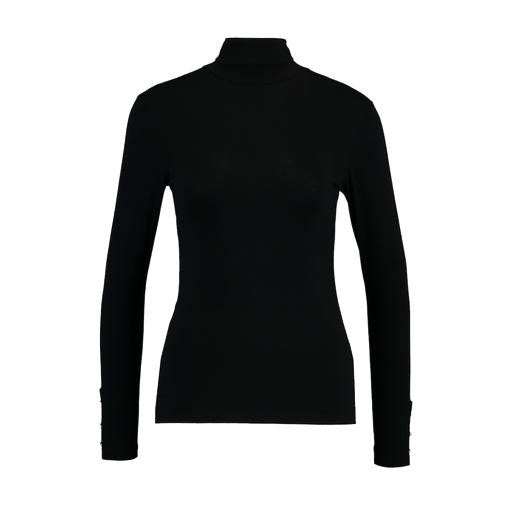
black polo-neck top, high-neck top, vero moda black high neck blouse, white background